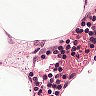
Metastatic tissue present: no